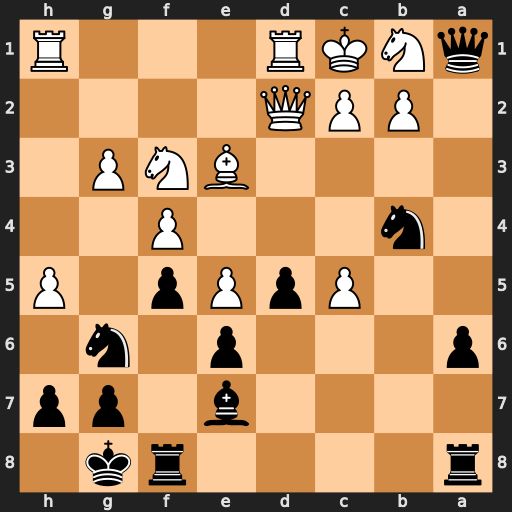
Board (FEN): r4rk1/4b1pp/p3p1n1/2PpPp1P/1n3P2/4BNP1/1PPQ4/qNKR3R
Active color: b
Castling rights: -
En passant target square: -
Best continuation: Na2#